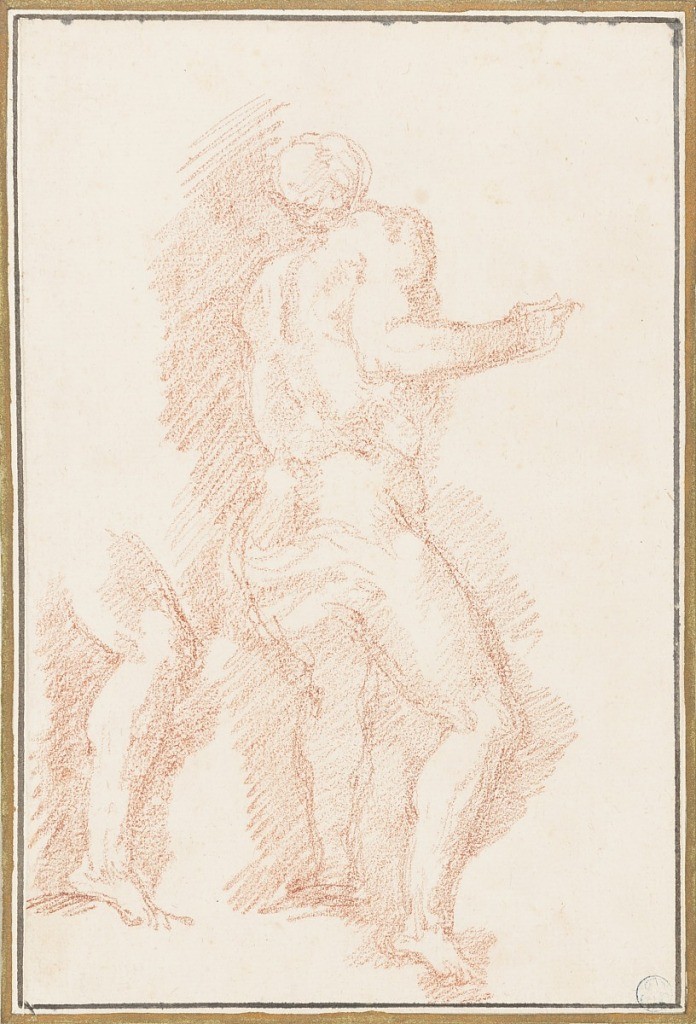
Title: Figure from Last Judgment
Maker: Jean-Robert Ango, French, active in Rome 1759 –1770, d. 1773
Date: ca. 1759–70
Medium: Red chalk on paper
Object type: Drawing
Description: Figure to the immediate left of Mary in The Last Judgment by Michelangelo